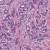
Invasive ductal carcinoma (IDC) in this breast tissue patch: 1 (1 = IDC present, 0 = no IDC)